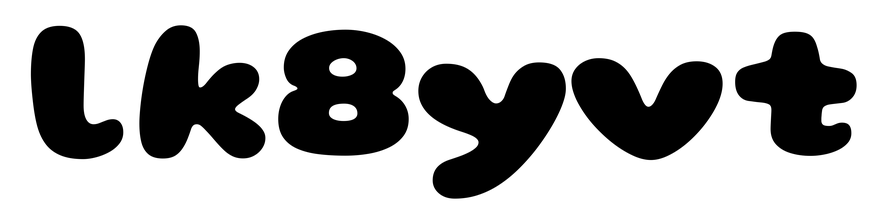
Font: Gluten_Black